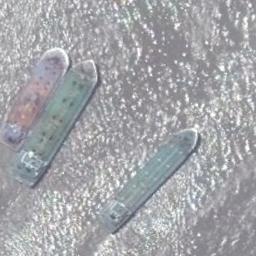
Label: ship